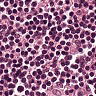
Metastatic tissue present: no